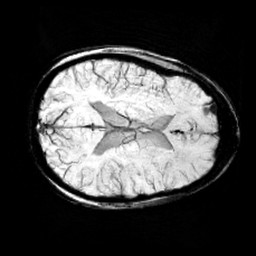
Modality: minIP
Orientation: axial
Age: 10
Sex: female
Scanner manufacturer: siemens
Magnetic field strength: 3 T
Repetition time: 0.027 s
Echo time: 0.02 s